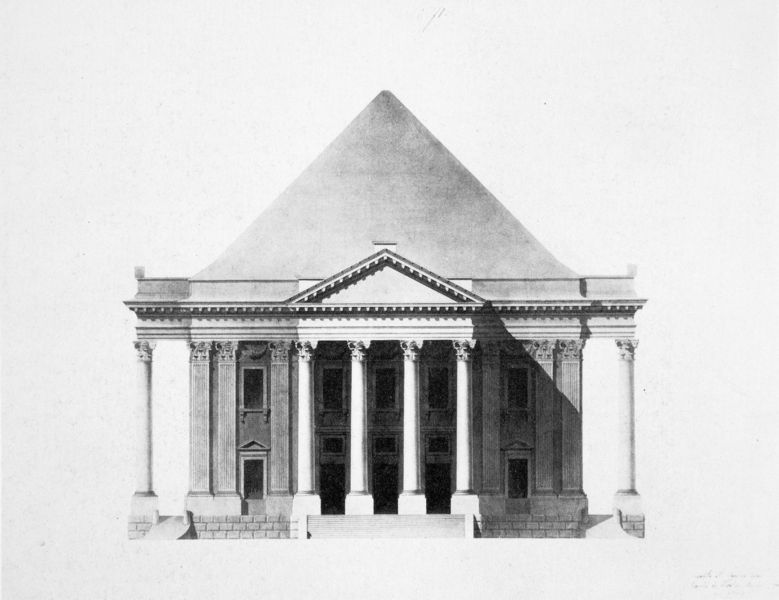
Titel: Oper in Wien, Aufriss der Seitenfassade
Künstler: Carl von Fischer
Standort: München
Institution: Architektursammlung der Technischen Universität
Schlagwörter: schatten, weiß, aquarell, dreieck, fenster, grau, hell, licht, schwarz, skizze, säule, säulen, tür, zeichnung, dach, gebäude, haus, alt, architektur, sockel, stein, steine, bild, sonne, figur, klassizismus, papier, modell, ansicht, fassade, türen, giebel, mauer, ziegel, pilaster, treppe, treppen, architecture, spitz, aufgang, stufe, stufen, tor, foto, eingang, tusche, kolonnade, loggia, antike, fensterrahmen, palast, palazzo, bleistift, entwurf, architrav, arkaden, kapitelle, kapitell, fries, portal, rustika, tore, villa, gesims, ionisch, portikus, antik, griechisch, plan, ballustrade, tempel, dorisch, absatz, postament, pyramide, korinthisch, aufriss, korintisch, tympanon, zeltdach, sockelzone, lisene, palladio, dreieckgiebel, architraf, guttae, pyramidendach, pyramidenförmig, zweistöckig, spitzdach, antiquité, verziehung, e, kryptis, patrimoine unesco